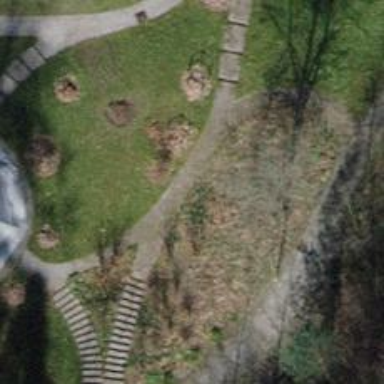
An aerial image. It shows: Path with pebblestone surface.